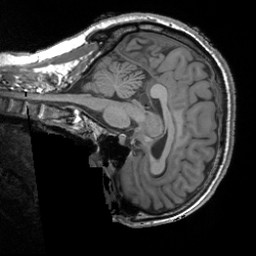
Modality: T1w
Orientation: sagittal
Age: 36
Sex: male
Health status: healthy
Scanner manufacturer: siemens
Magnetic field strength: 3 T
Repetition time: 1.9 s
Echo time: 0.00252 s